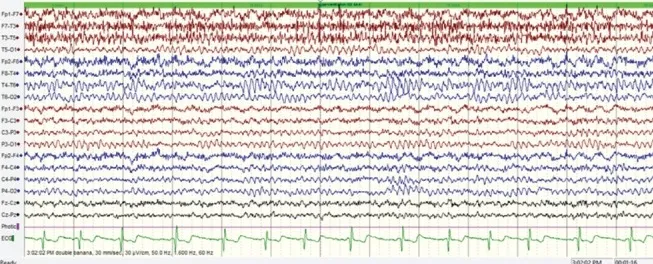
- Interictal EEG: longitudinal montage (double Banana) showing no clear epileptiform activity.
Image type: electrography (eeg)